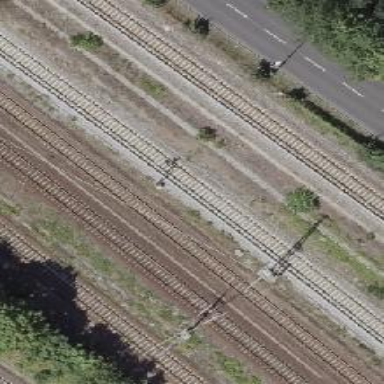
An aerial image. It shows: Railway signal.